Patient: sex F, age 75
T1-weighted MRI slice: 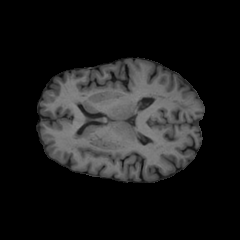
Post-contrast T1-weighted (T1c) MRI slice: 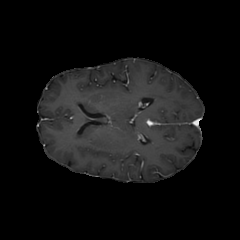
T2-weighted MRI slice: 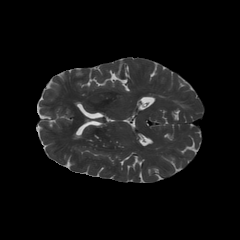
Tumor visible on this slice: no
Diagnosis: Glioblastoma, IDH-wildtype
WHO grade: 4